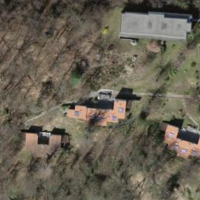
EUNIS habitat code: 41
Species observed at this site:
Centaurium erythraea